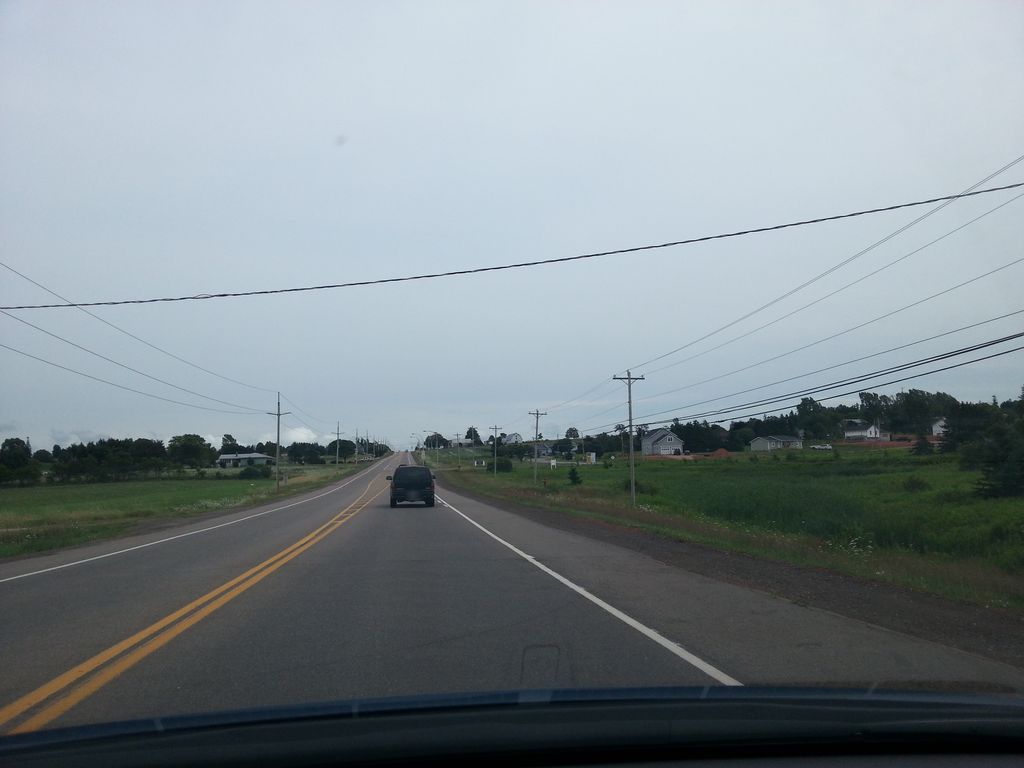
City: charlottetown